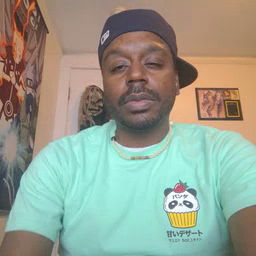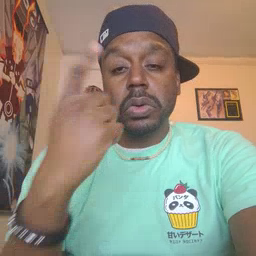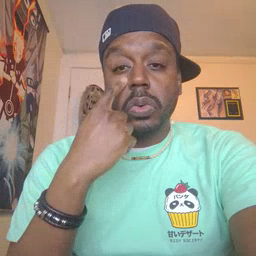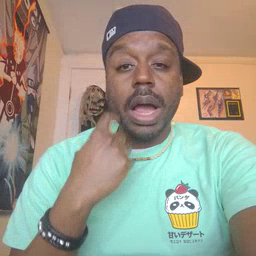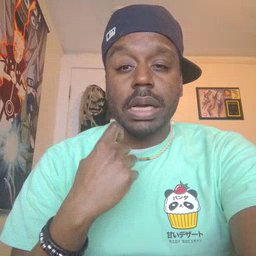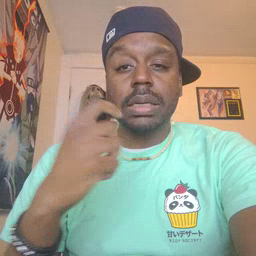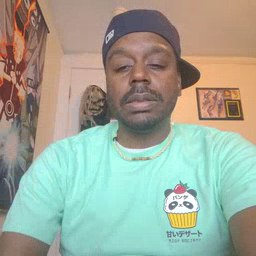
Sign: cry